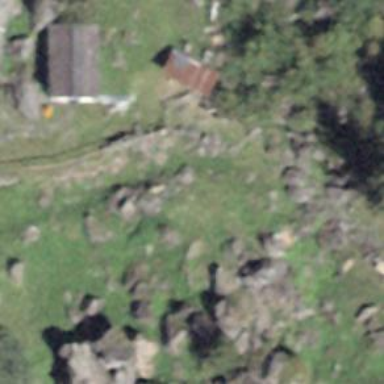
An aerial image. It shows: Isolated dwelling in remote location.